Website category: jobs
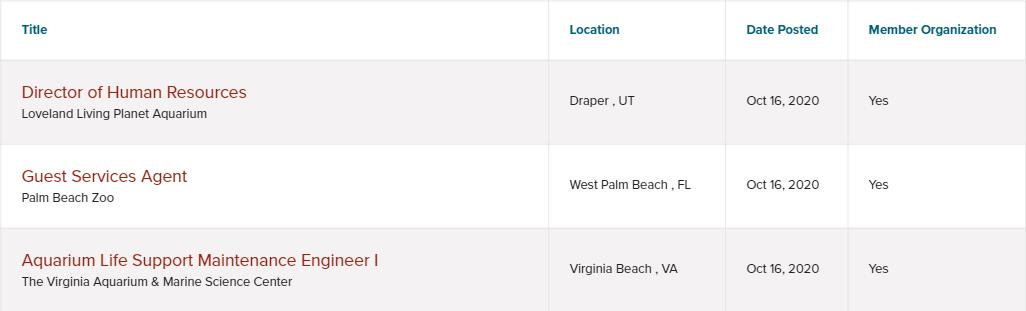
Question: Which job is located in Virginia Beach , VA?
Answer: Aquarium Life Support Maintenance Engineer I

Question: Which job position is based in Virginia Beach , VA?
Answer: Aquarium Life Support Maintenance Engineer I

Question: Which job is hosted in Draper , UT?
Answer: Director of Human Resources

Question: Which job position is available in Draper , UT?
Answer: Director of Human Resources

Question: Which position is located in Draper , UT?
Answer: Director of Human Resources

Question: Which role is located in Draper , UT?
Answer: Director of Human Resources

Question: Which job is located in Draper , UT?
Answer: Director of Human Resources

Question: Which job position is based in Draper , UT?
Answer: Director of Human Resources